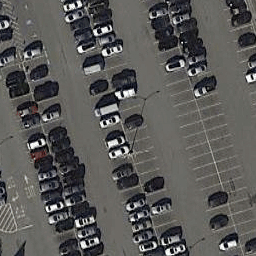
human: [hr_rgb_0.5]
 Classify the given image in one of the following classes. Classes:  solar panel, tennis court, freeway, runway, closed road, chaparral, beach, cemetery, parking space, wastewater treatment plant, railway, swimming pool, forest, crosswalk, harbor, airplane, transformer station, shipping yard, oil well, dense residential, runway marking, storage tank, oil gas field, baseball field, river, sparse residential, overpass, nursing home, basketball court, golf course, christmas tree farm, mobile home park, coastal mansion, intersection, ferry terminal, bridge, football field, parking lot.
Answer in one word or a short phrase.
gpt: parking lot